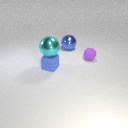
small blue rubber cube below large cyan metal sphere